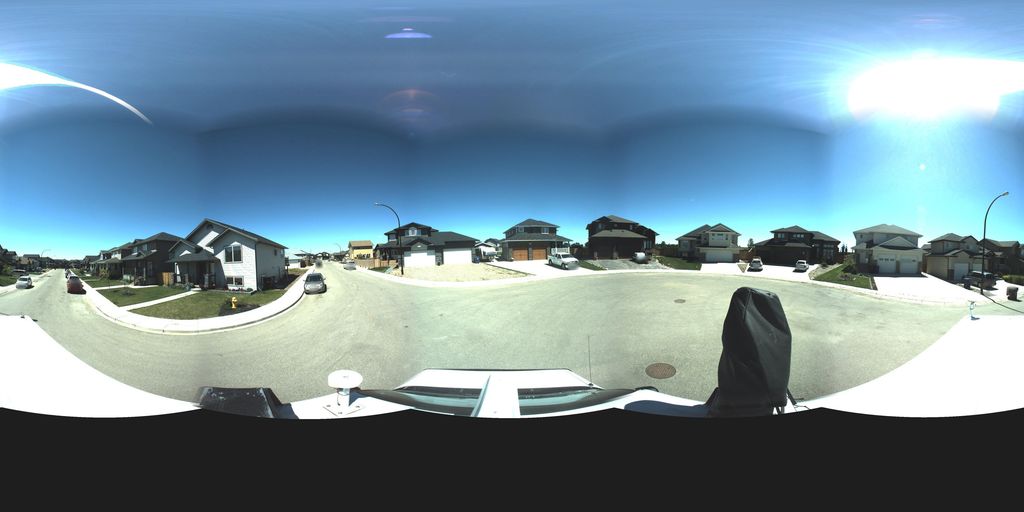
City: saskatoon